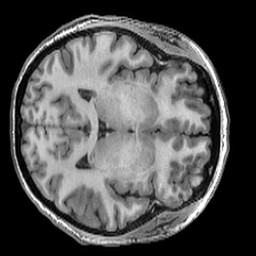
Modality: T1w
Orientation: axial
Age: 22
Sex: female
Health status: ill
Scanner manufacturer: ge
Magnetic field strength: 3 T
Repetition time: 0.008164 s
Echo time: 0.003184 s